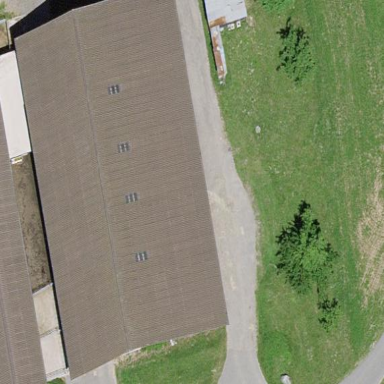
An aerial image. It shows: Barn.